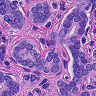
Metastatic tissue present: yes